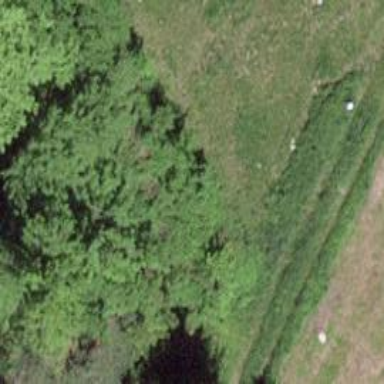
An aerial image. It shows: Hunting stand.